Question: I defined those 2 tables:
'''
[Table("languages")]
public class Language
{
[Key]
[Column("language_id")]
public int LCID { get; set; }
[Column("title")]
public string Title { get; set; }
[Column("enabled")]
public bool Enabled { get; set; }
[Column("default")]
public bool Default { get; set; }
}
[Table("localized_content")]
public class LocalizedContent
{
[Key]
[Column("content_id")]
public int Id { get; set; }
[Key]
[Column("language_id")]
public virtual Language Language { get; set; }
[Column("content")]
public string Content { get; set; }
}
'''
In the LocalizedContent class, I want column to be created with name as defined in column attribute, but EF ignores it, and creates tolumn named Language_LCID:

How can I force it to be named language_id?
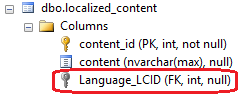
Answer: for this you will have to define another key of type the primary key of Language which is int and mark it as 'Foreign Key'
'''
[Table("localized_content")]
public class LocalizedContent
{
[Key]
[Column("content_id")]
public int Id { get; set; }
[ForeignKey("LanguageId")]
public virtual Language Language { get; set; }
[Key]
[Column("language_id")]
public int LanguageId{get; set;}
[Column("content")]
public string Content { get; set; }
}
'''